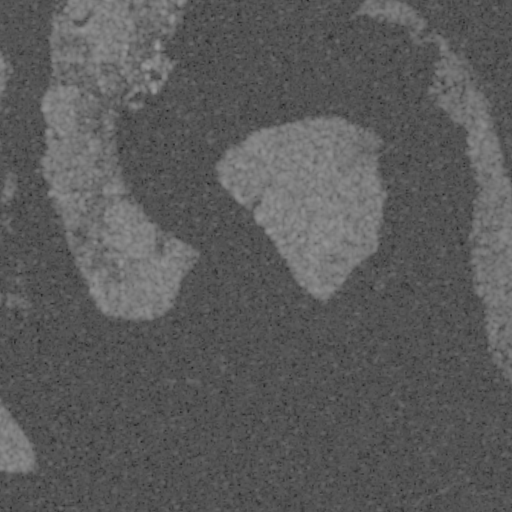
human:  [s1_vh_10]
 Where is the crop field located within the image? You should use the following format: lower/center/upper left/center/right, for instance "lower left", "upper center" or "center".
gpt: The crop field is located in the upper left of the image.
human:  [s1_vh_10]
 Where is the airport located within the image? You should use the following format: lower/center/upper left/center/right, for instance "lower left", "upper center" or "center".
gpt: There is no airport in the image.

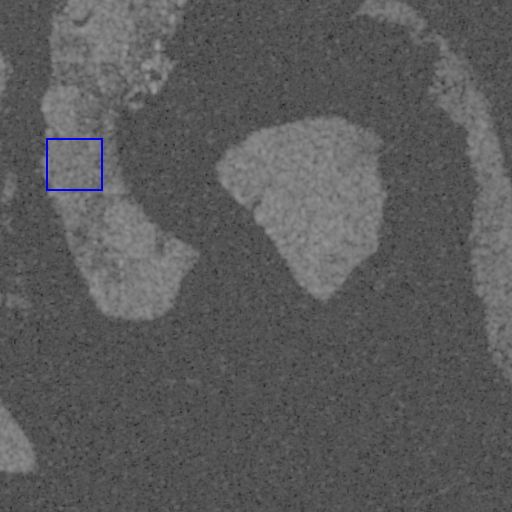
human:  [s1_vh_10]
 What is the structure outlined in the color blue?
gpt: The structure outlined in blue is a crop field.
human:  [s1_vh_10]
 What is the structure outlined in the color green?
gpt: There is no green outline.